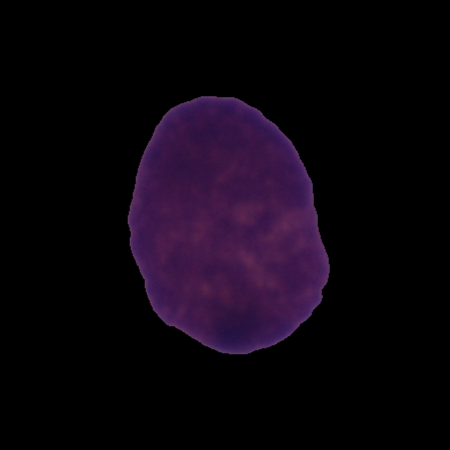
Label: cancer